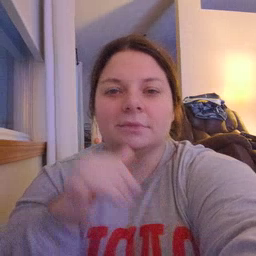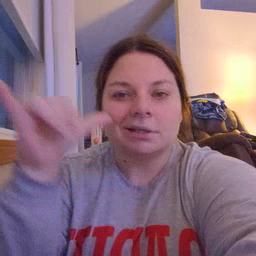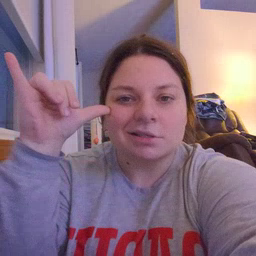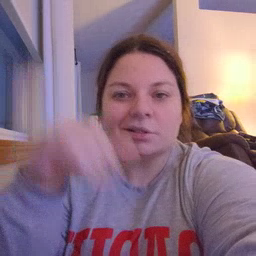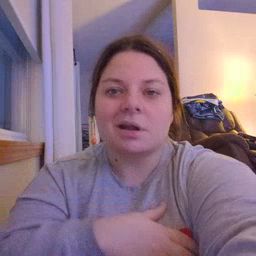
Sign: yesterday